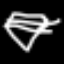
Label: diamond